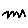
Label: zigzag